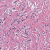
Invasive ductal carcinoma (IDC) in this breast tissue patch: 1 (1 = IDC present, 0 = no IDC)